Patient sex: M
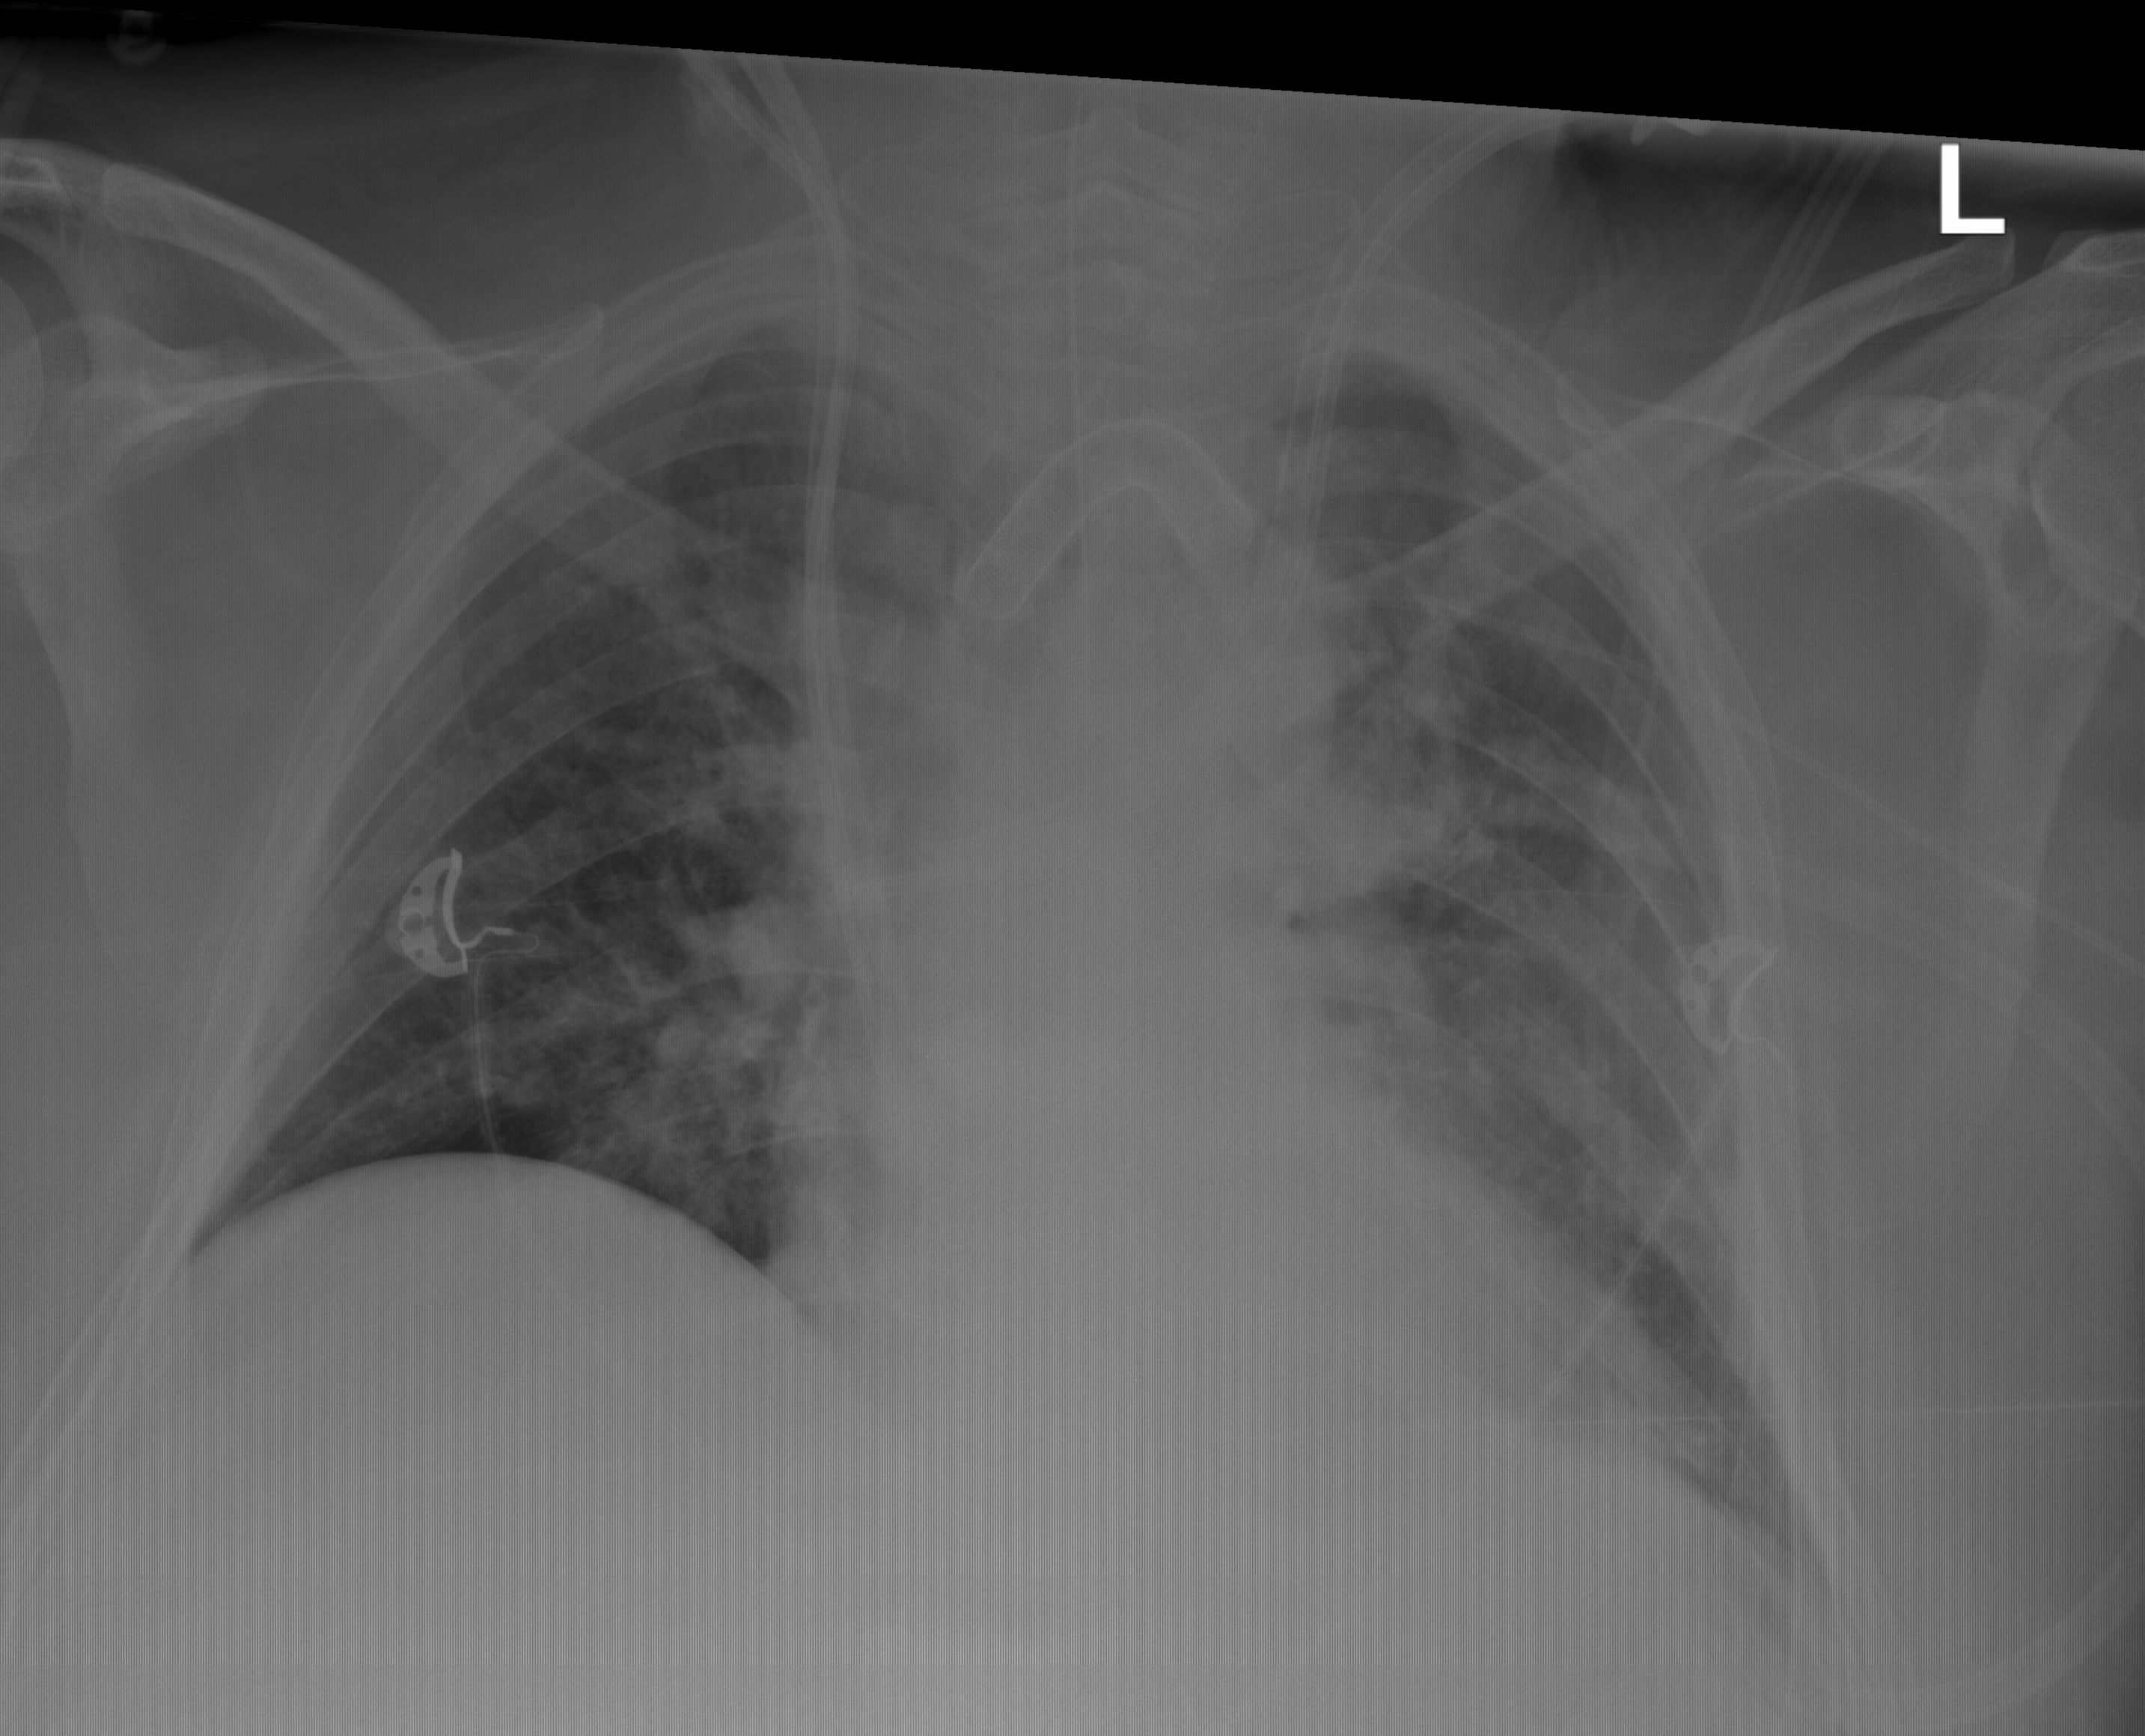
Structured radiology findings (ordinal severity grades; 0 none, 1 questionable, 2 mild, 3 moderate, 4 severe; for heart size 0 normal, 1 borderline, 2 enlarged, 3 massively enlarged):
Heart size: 2
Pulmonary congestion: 2
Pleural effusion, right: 0
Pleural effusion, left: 1
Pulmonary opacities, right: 2
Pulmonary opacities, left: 2
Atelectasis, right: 2
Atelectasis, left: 2